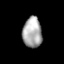
Tissue: lung
Cell type: T cells
Senescence score: 0.2346
Nuclear area (px): 576
Mean DAPI intensity: 168.111